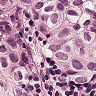
Metastatic tissue present: yes